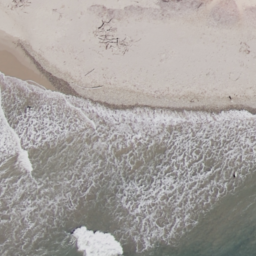
Label: beach